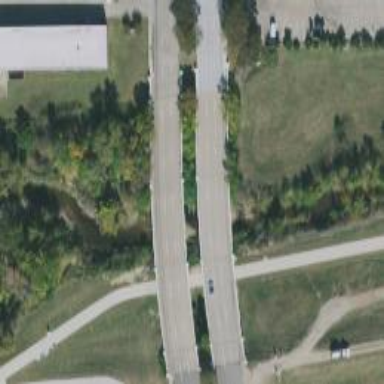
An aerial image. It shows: Secondary road crossing bridge.